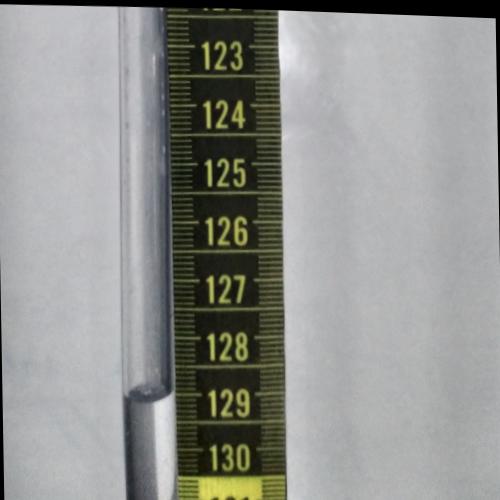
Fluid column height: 129.0 cm